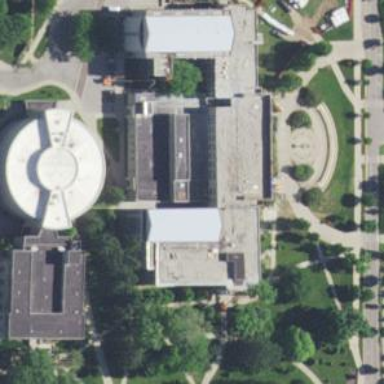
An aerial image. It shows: University building.